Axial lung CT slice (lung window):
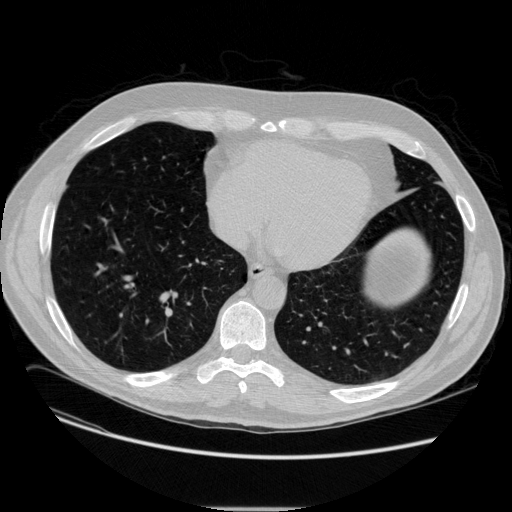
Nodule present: no